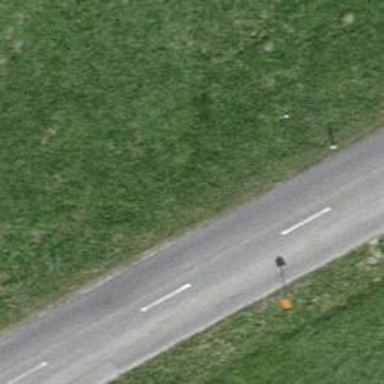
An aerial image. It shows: Aerial marker.